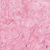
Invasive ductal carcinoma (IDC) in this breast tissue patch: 0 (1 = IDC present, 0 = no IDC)